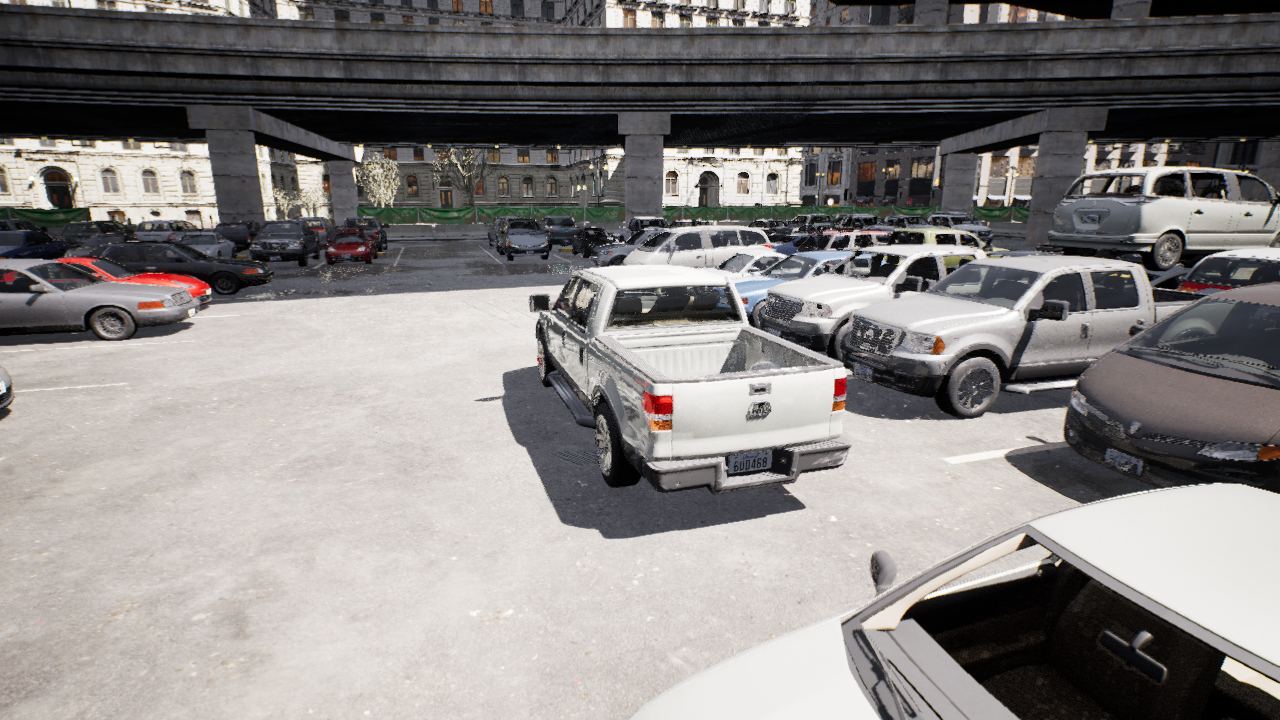
Venue: arterial
Lighting: clear day
Vehicle rig: pickup